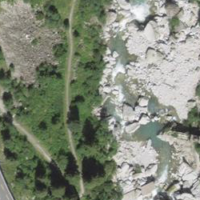
EUNIS habitat code: 23
Species observed at this site:
Parus major
Troglodytes troglodytes
Phoenicurus ochruros
Fringilla coelebs
Corvus corax
Falco tinnunculus
Ptyonoprogne rupestris
Sylvia atricapilla